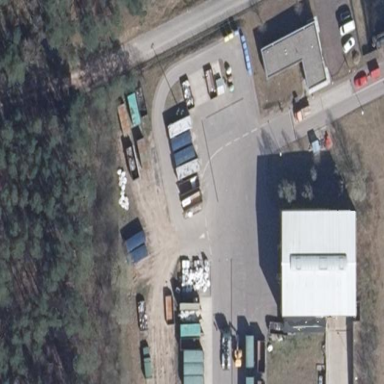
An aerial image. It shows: Recycling centre providing amenities for recycling.